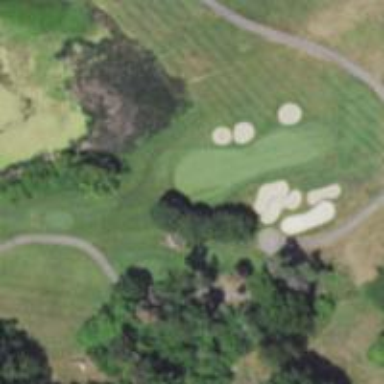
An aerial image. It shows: Golf hole.